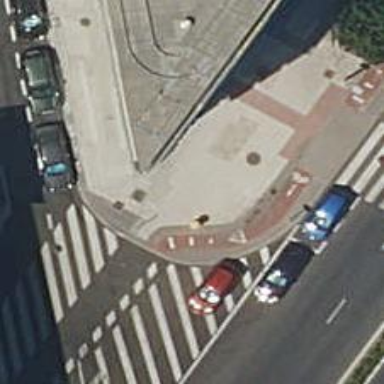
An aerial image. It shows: Sidewalk.